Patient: sex M, age 73
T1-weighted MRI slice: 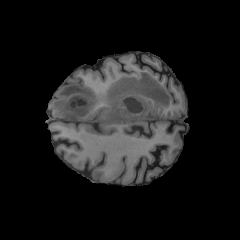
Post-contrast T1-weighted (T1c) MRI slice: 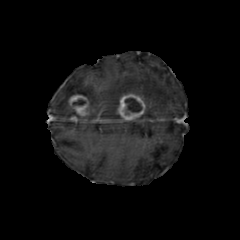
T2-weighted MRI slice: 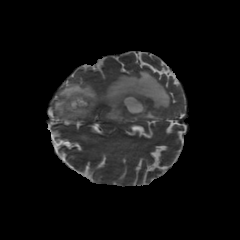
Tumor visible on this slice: yes
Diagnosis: Glioblastoma, IDH-wildtype
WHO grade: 4